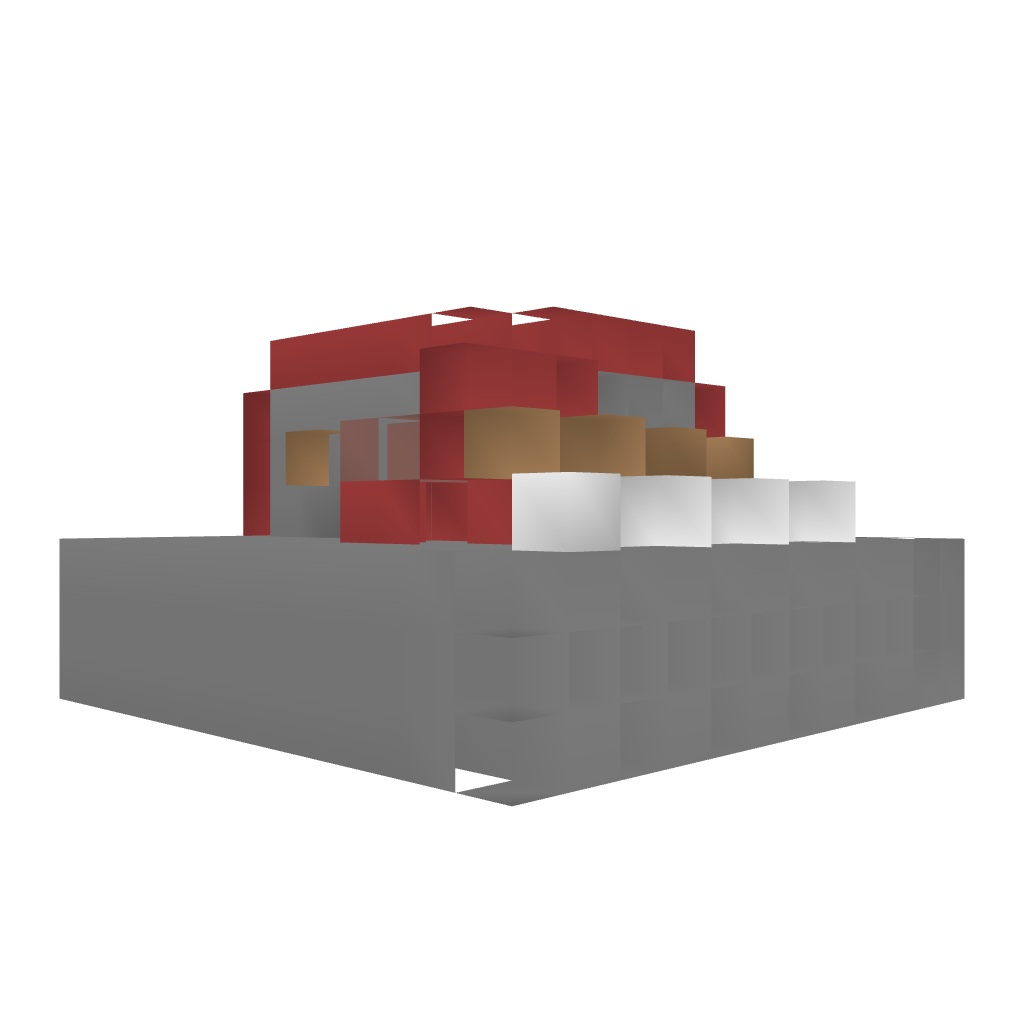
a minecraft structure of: Black Jack game bad low quality